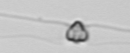
Label: Chaetoceros_didymus